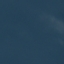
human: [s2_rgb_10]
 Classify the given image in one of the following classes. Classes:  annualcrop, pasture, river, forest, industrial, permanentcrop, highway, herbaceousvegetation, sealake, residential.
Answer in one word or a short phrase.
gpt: SeaLake